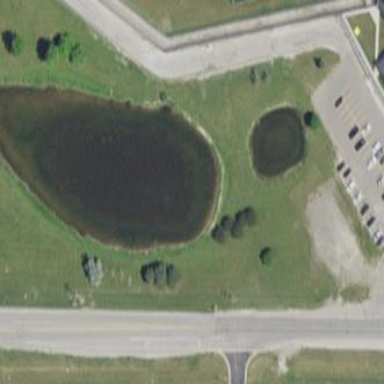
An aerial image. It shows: Detention basin with water.